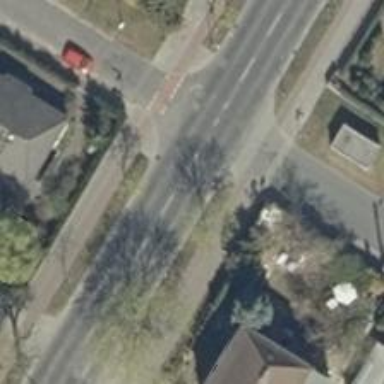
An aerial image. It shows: Unmarked crossing on the road.